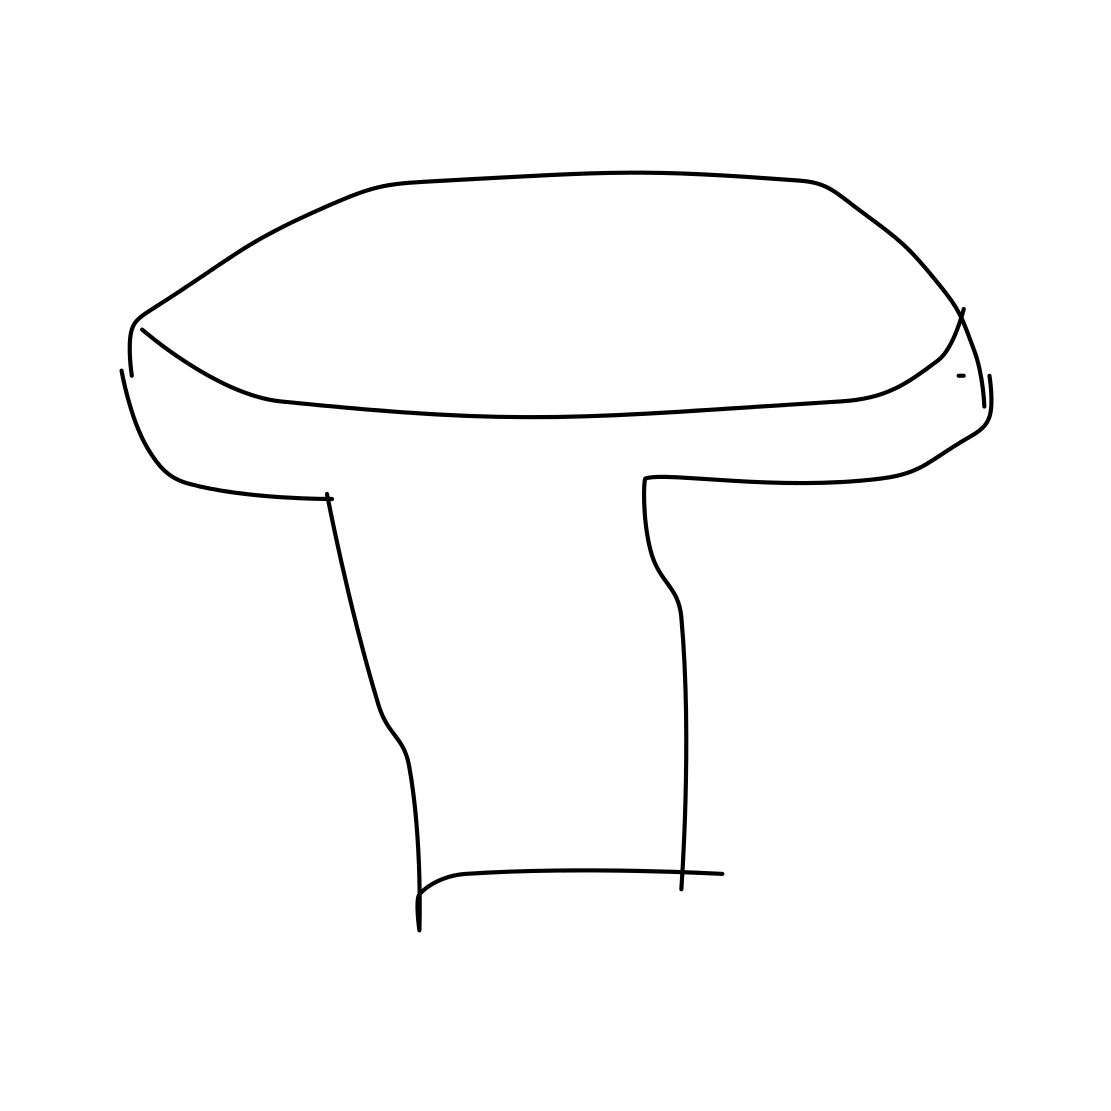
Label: mushroom